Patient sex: M
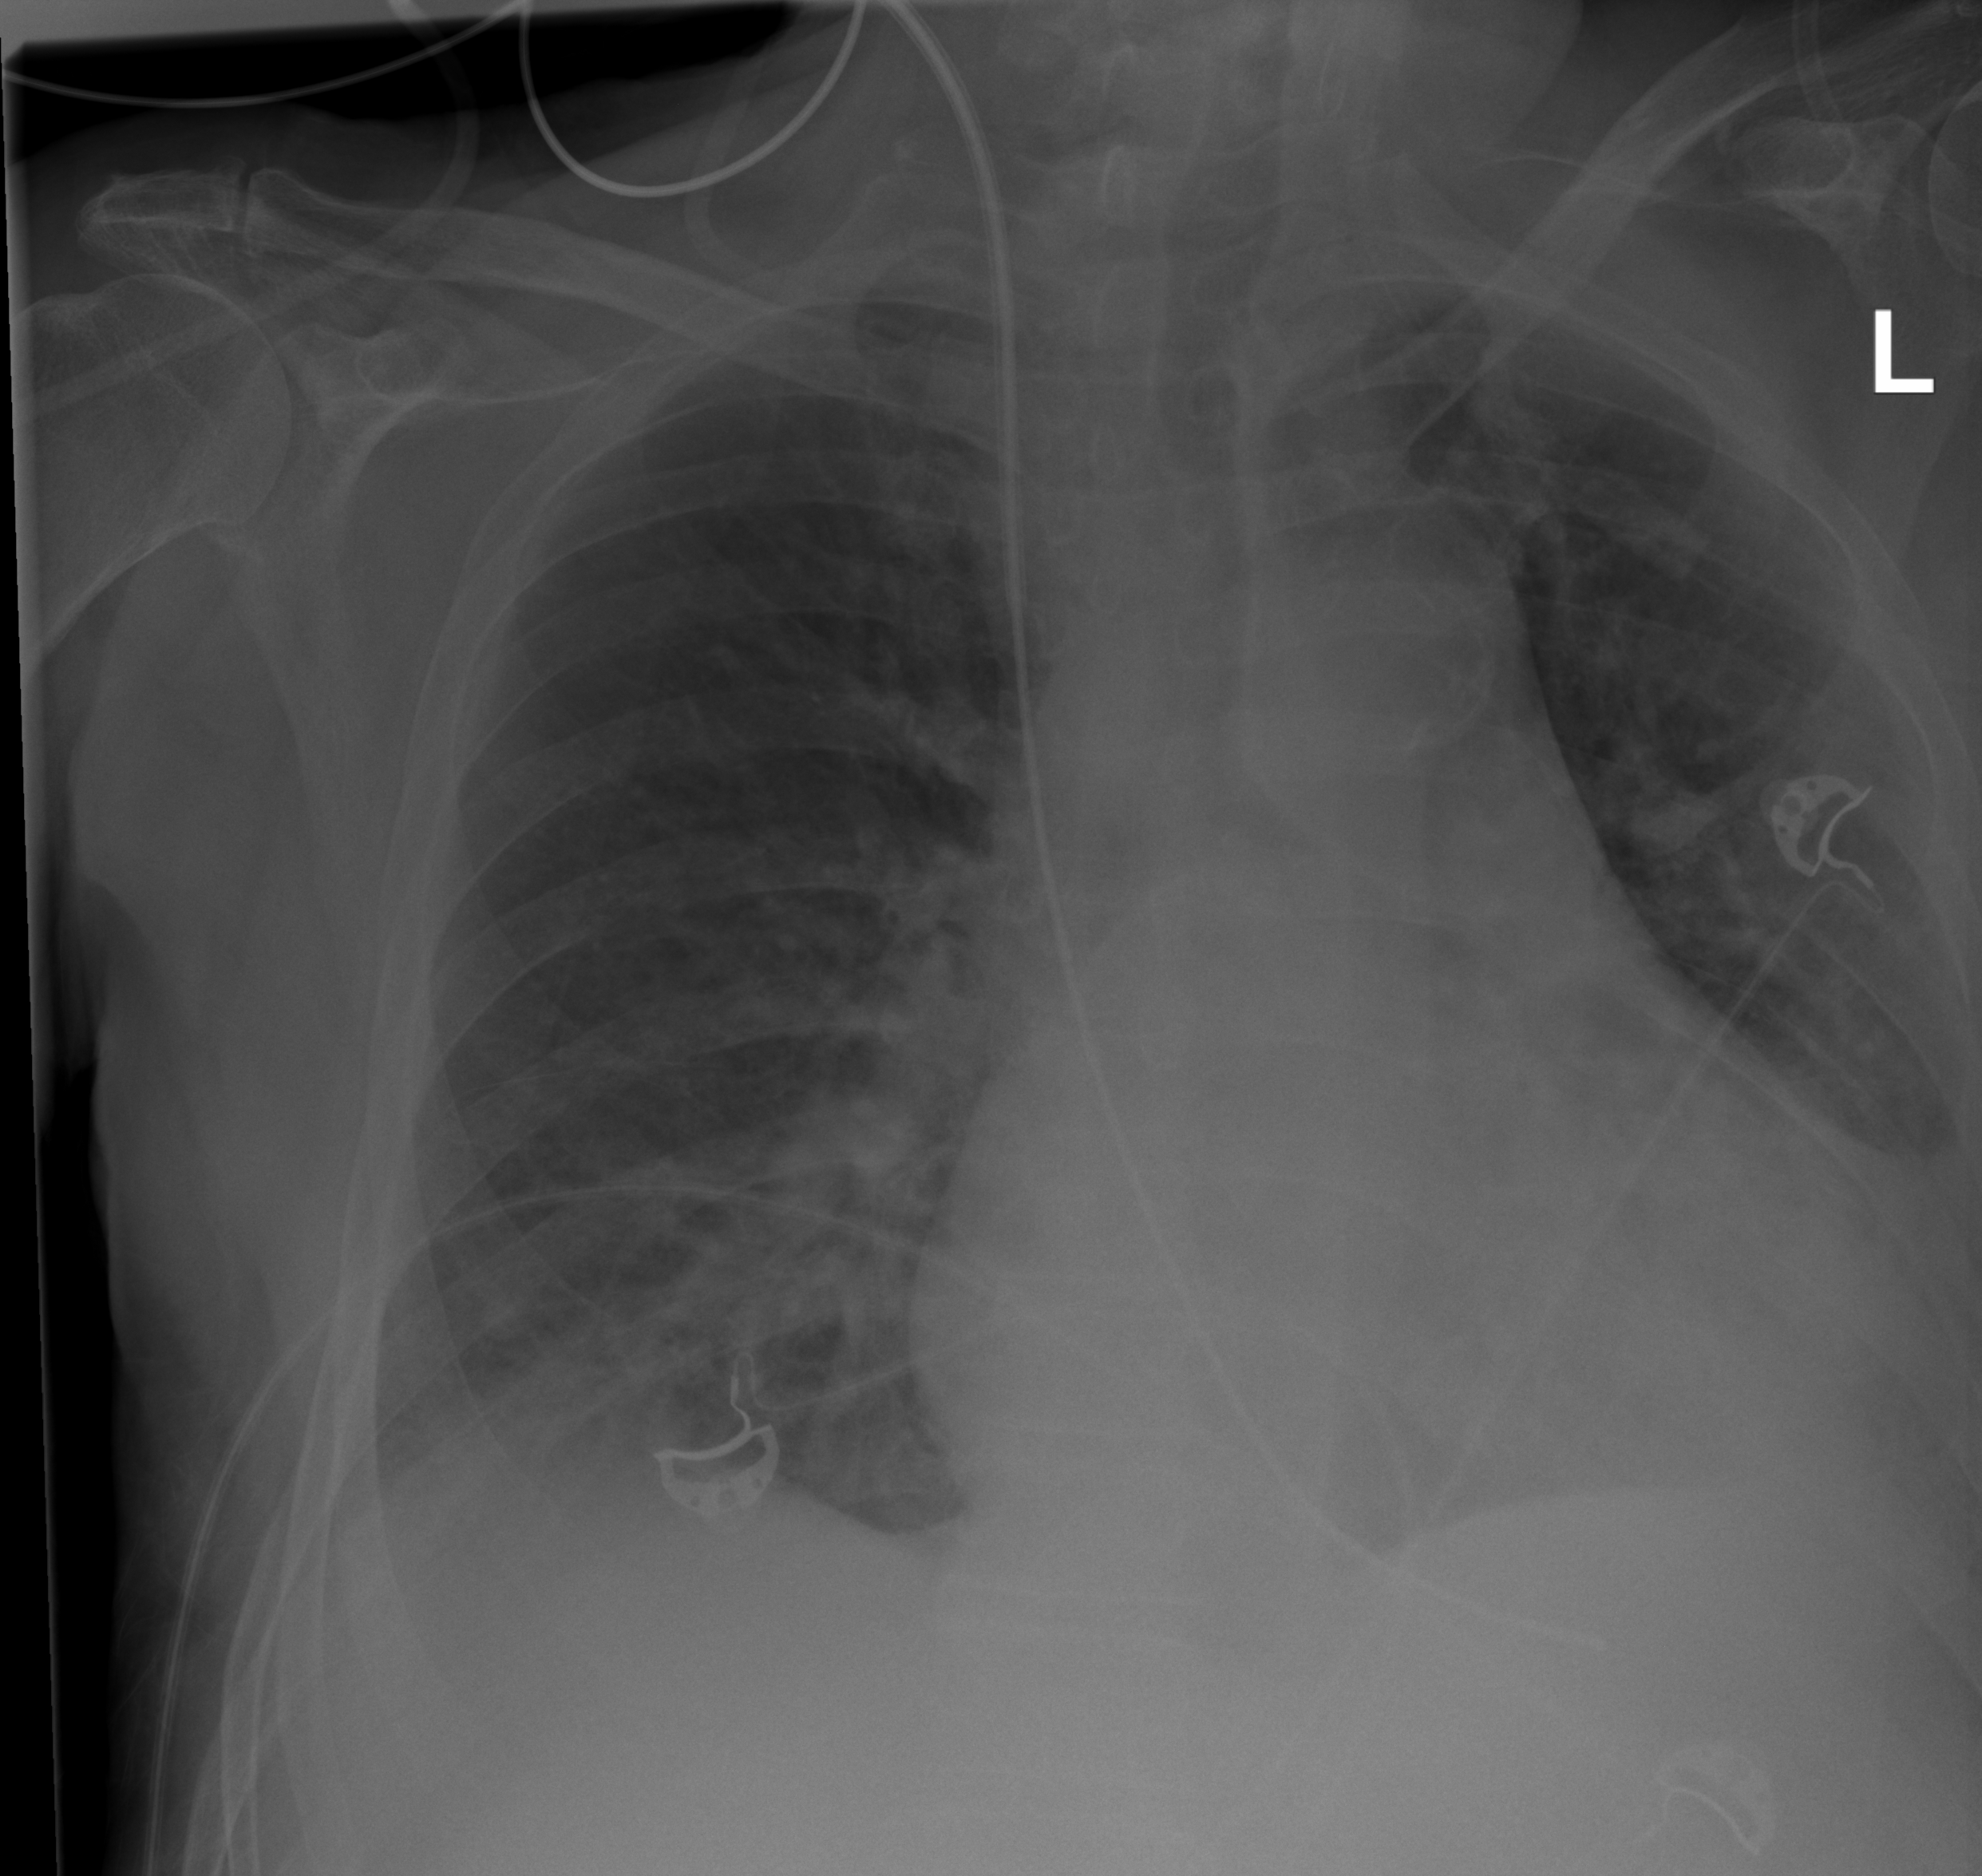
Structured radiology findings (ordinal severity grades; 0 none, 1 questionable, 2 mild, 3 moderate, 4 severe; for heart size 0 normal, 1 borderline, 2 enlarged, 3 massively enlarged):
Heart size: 2
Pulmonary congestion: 0
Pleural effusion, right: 2
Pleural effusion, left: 2
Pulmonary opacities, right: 2
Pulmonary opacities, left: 2
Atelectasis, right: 2
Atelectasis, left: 2